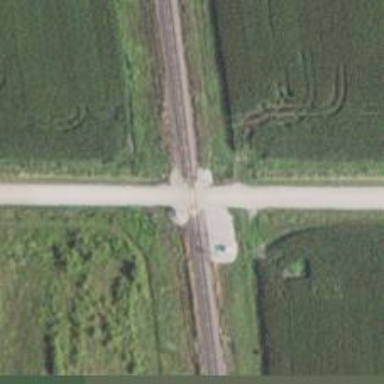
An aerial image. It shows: Railway level crossing.